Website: ulta-beauty
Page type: billing-address
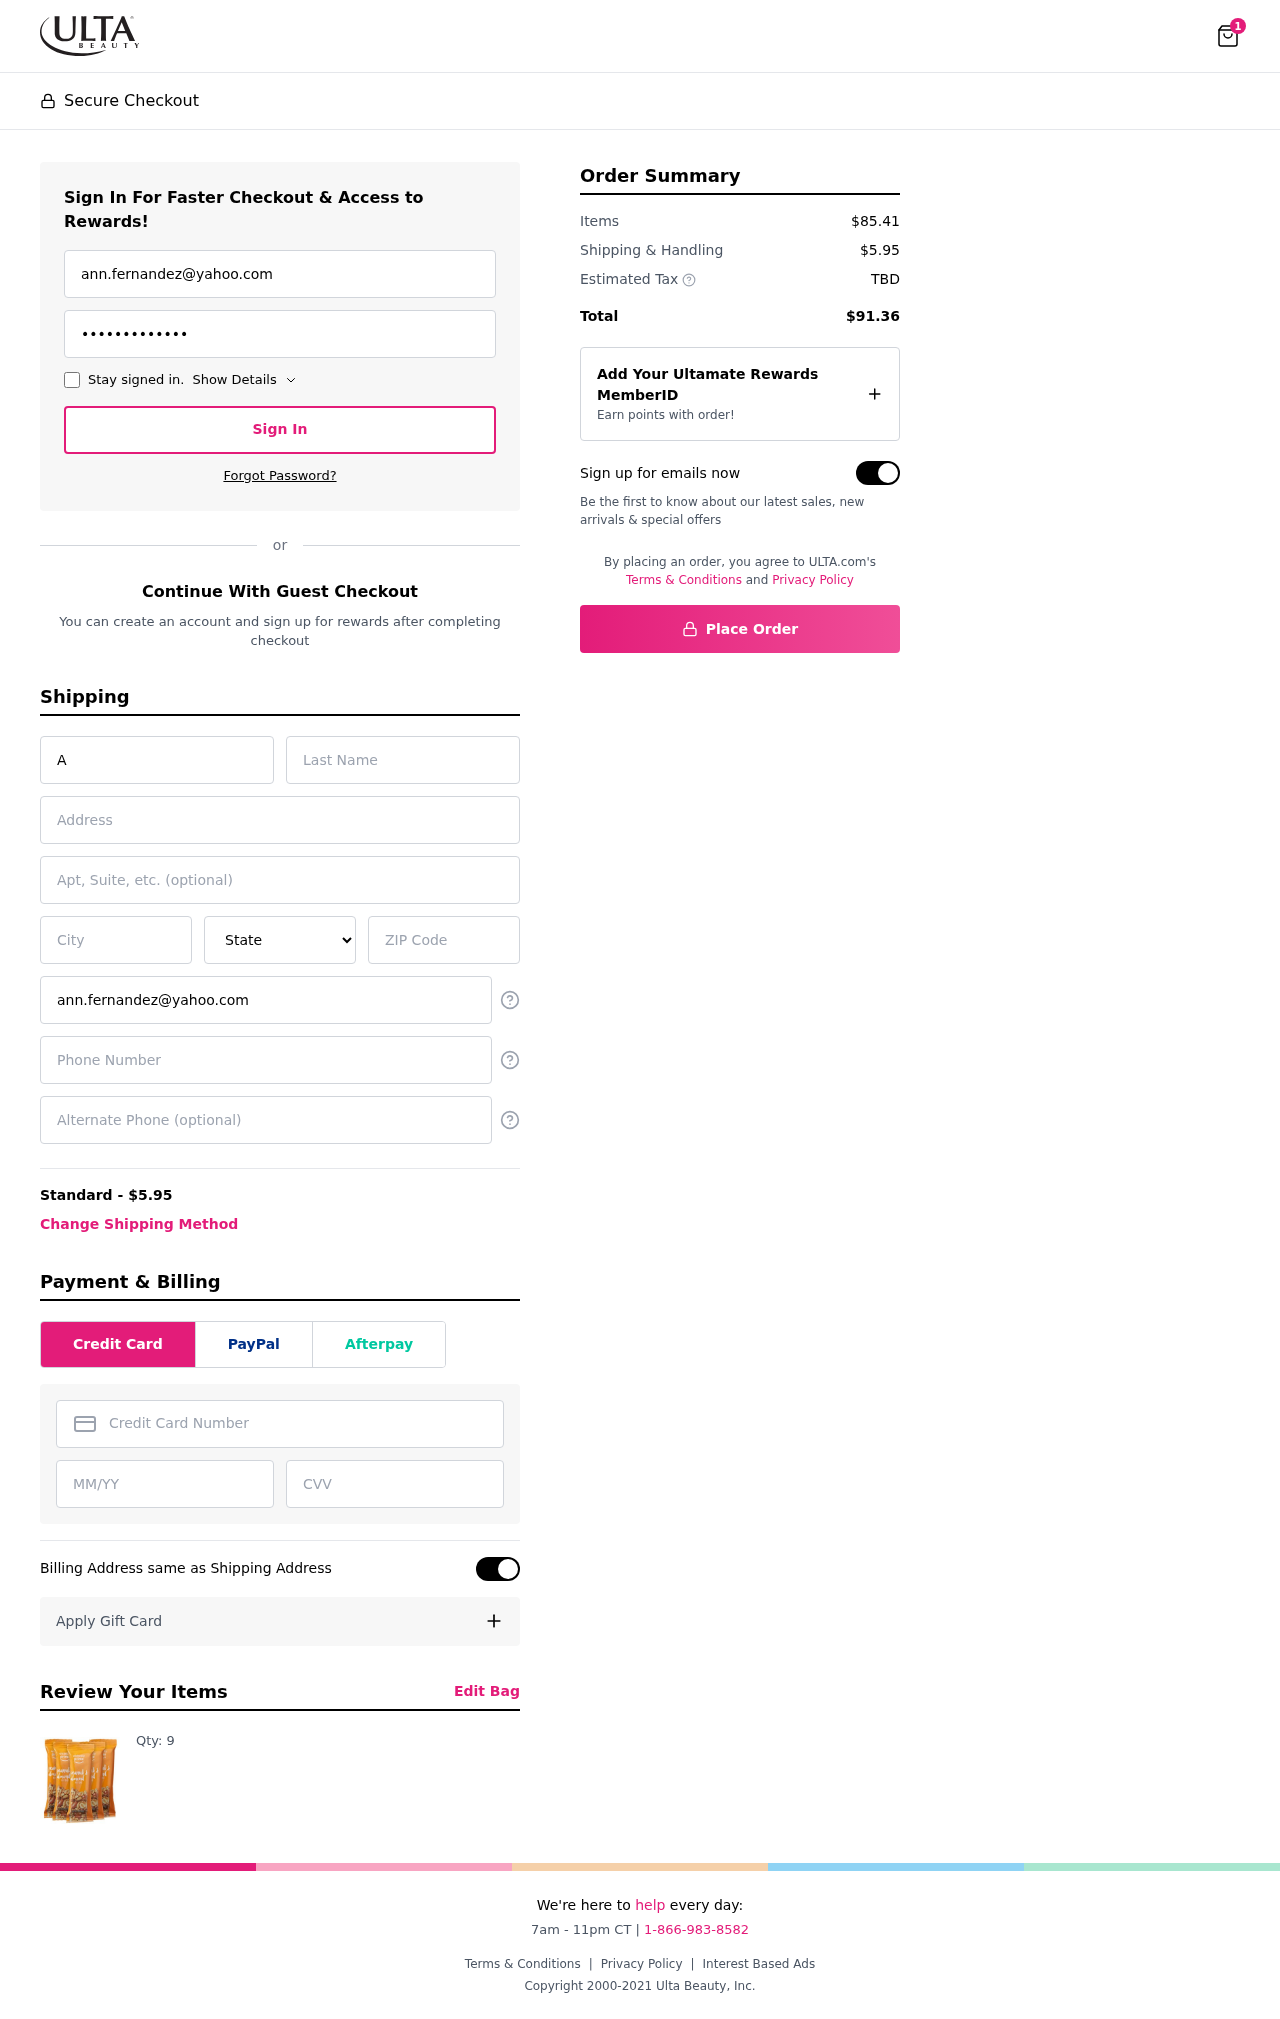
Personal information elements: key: PII_STATE
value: Illinois
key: PII_EMAIL
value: ann.fernandez@yahoo.com
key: PII_FIRSTNAME
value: Ann
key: PII_LASTNAME
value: Fernandez
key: PII_STREET
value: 03716 Joseph Ports
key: PII_STREET2
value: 84372 Ronnie Trail
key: PII_CITY
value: Theresastad
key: PII_POSTCODE
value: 19930
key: PII_PHONE
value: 3545786274
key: PII_CARD_NUMBER
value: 3470 5547 5924 524
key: PII_CARD_EXPIRY
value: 09/28
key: PII_CARD_CVV
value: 0584
Product elements: key: PRODUCT1_QUANTITY
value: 9
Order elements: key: ORDER_NUM_ITEMS
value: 1
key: ORDER_SHIPPING_COST
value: $5.95
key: ORDER_SUBTOTAL
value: $85.41
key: ORDER_TOTAL
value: $91.36